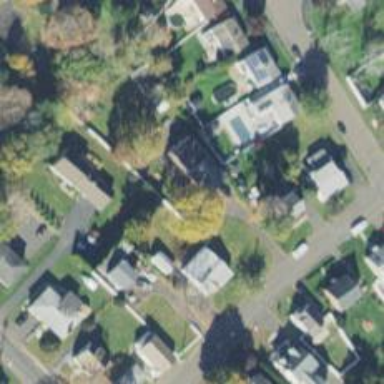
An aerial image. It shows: Residential driveway serving as service road.